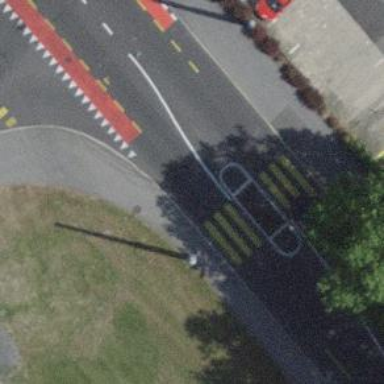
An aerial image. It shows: Kerb barrier.